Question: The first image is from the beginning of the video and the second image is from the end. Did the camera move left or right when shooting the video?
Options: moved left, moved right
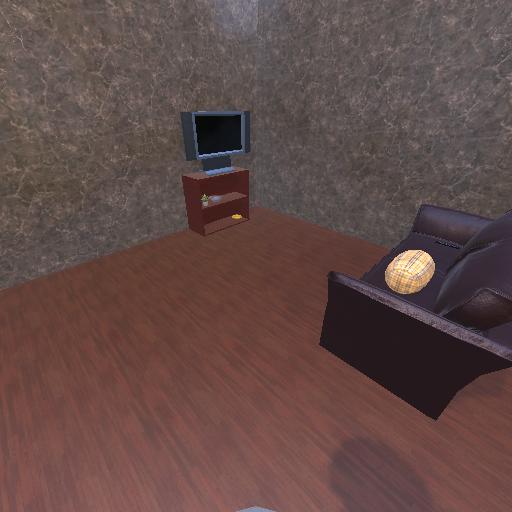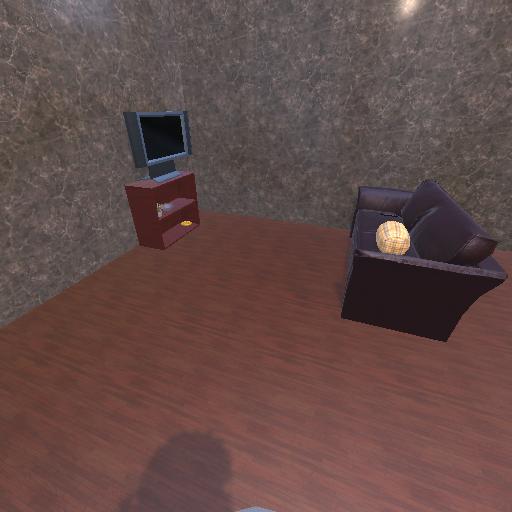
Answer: moved left